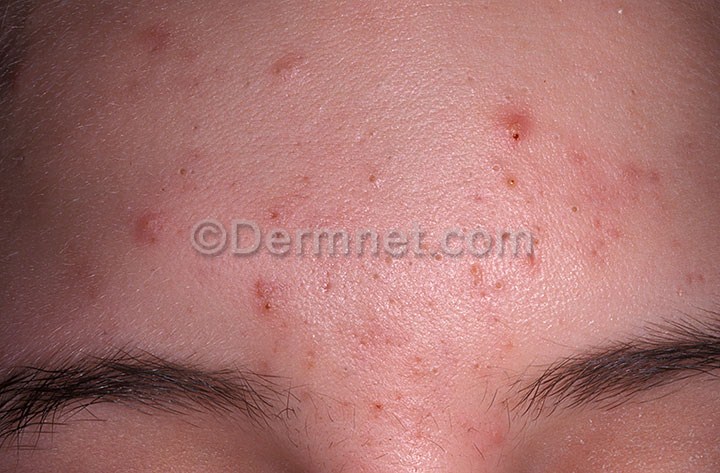
Disease: Acne and Rosacea Photos